Interaction volume radius: 5 \u00c5
Interaction volume height: 10 \u00c5
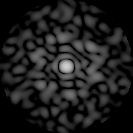
Disorder parameter: 0.8446